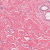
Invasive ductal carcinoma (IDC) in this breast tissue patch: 0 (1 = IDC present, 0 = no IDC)